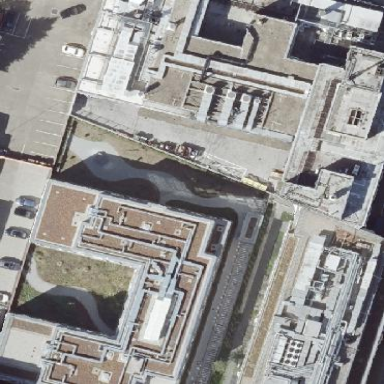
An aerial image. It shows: Dormitory building with flat roof.